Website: crate-barrel
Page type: billing-address
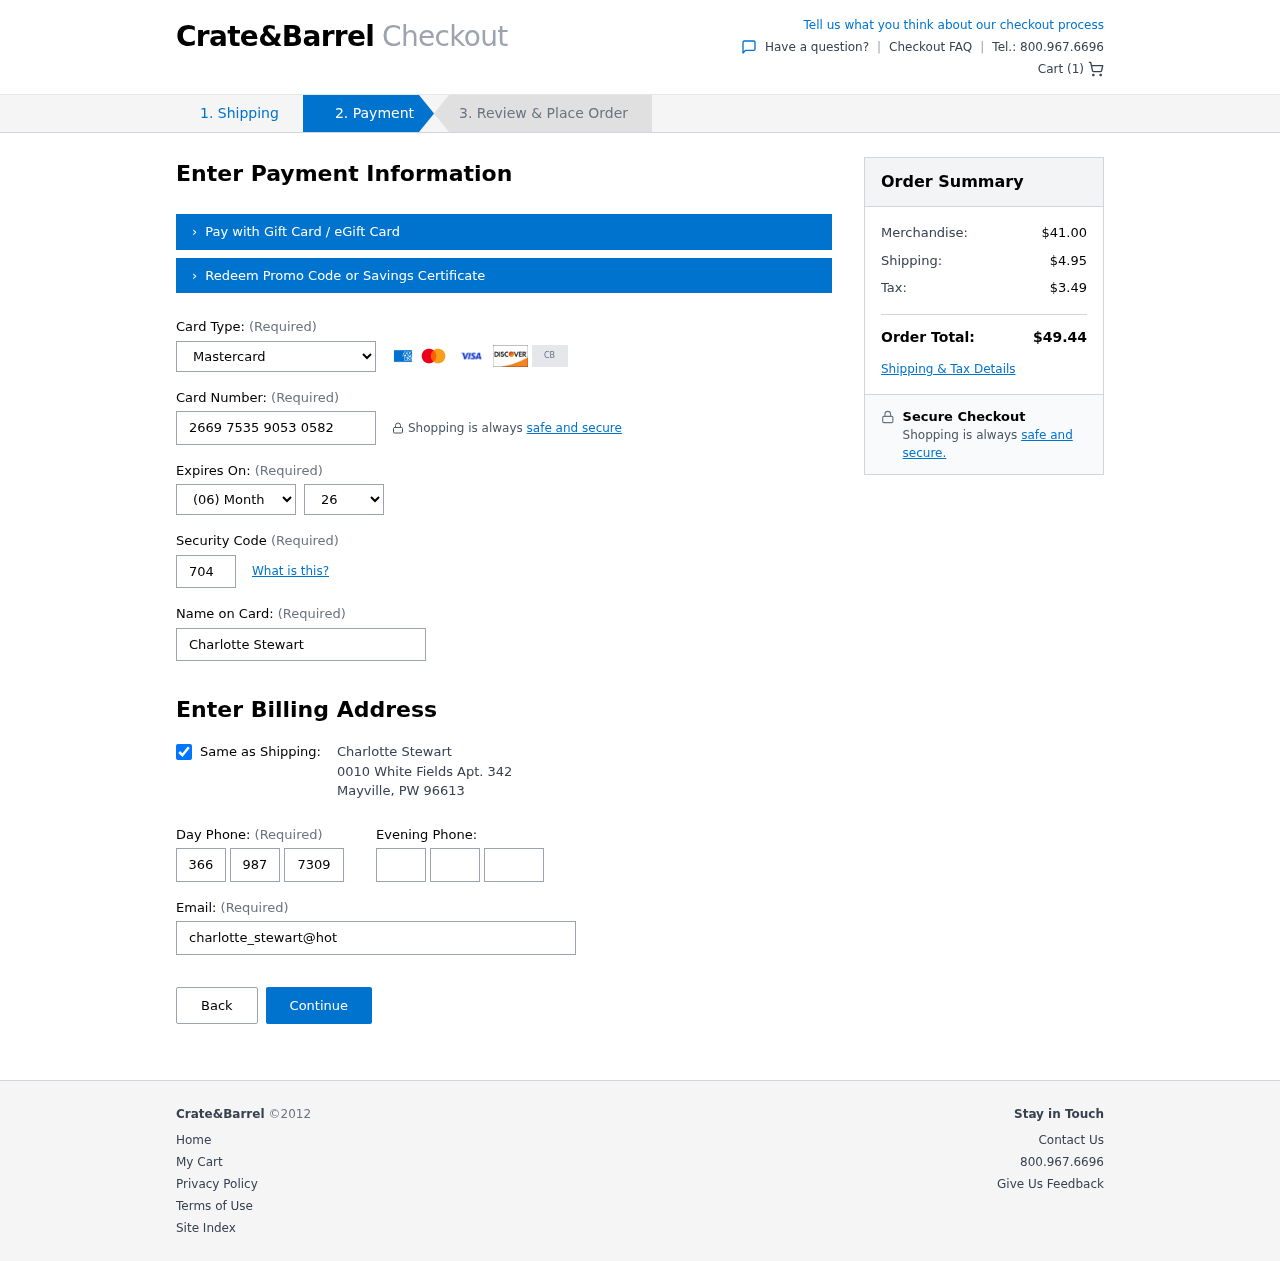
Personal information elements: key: PII_CARD_CVV
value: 704
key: PII_CARD_EXPIRY_MONTH
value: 06
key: PII_CARD_EXPIRY_YEAR
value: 26
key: PII_CARD_NUMBER
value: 2669 7535 9053 0582
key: PII_CARD_TYPE
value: Mastercard
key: PII_CITY
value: Mayville
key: PII_EMAIL
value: charlotte_stewart@hotmail.com
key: PII_FULLNAME
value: Charlotte Stewart
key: PII_PHONE_AREA
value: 366
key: PII_PHONE_PREFIX
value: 987
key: PII_PHONE_SUFFIX
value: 7309
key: PII_POSTCODE
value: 96613
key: PII_STATE_ABBR
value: PW
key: PII_STREET
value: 0010 White Fields Apt. 342
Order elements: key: ORDER_NUM_ITEMS
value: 1
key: ORDER_SUBTOTAL
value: $41.00
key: ORDER_SHIPPING_COST
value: $4.95
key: ORDER_TAX
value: $3.49
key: ORDER_TOTAL
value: $49.44